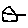
Label: house